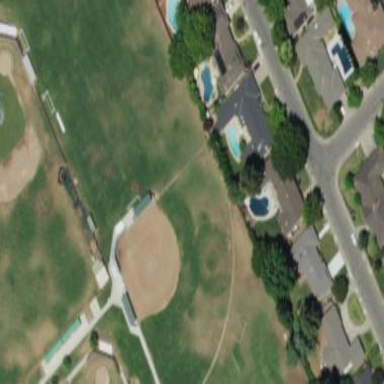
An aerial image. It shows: Softball pitch for leisure sports.